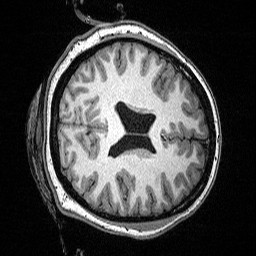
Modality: T1w
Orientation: axial
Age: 24
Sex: female
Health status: ill
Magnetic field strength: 3 T
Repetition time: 2.53 s
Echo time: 0.00331 s